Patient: sex F, age 28
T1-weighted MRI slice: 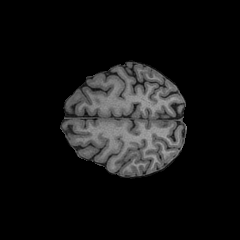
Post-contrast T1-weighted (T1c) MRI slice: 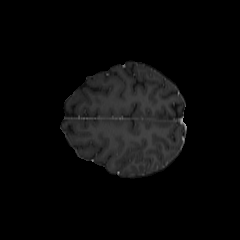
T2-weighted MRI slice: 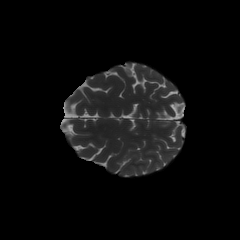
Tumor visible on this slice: no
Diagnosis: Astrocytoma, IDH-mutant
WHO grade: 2